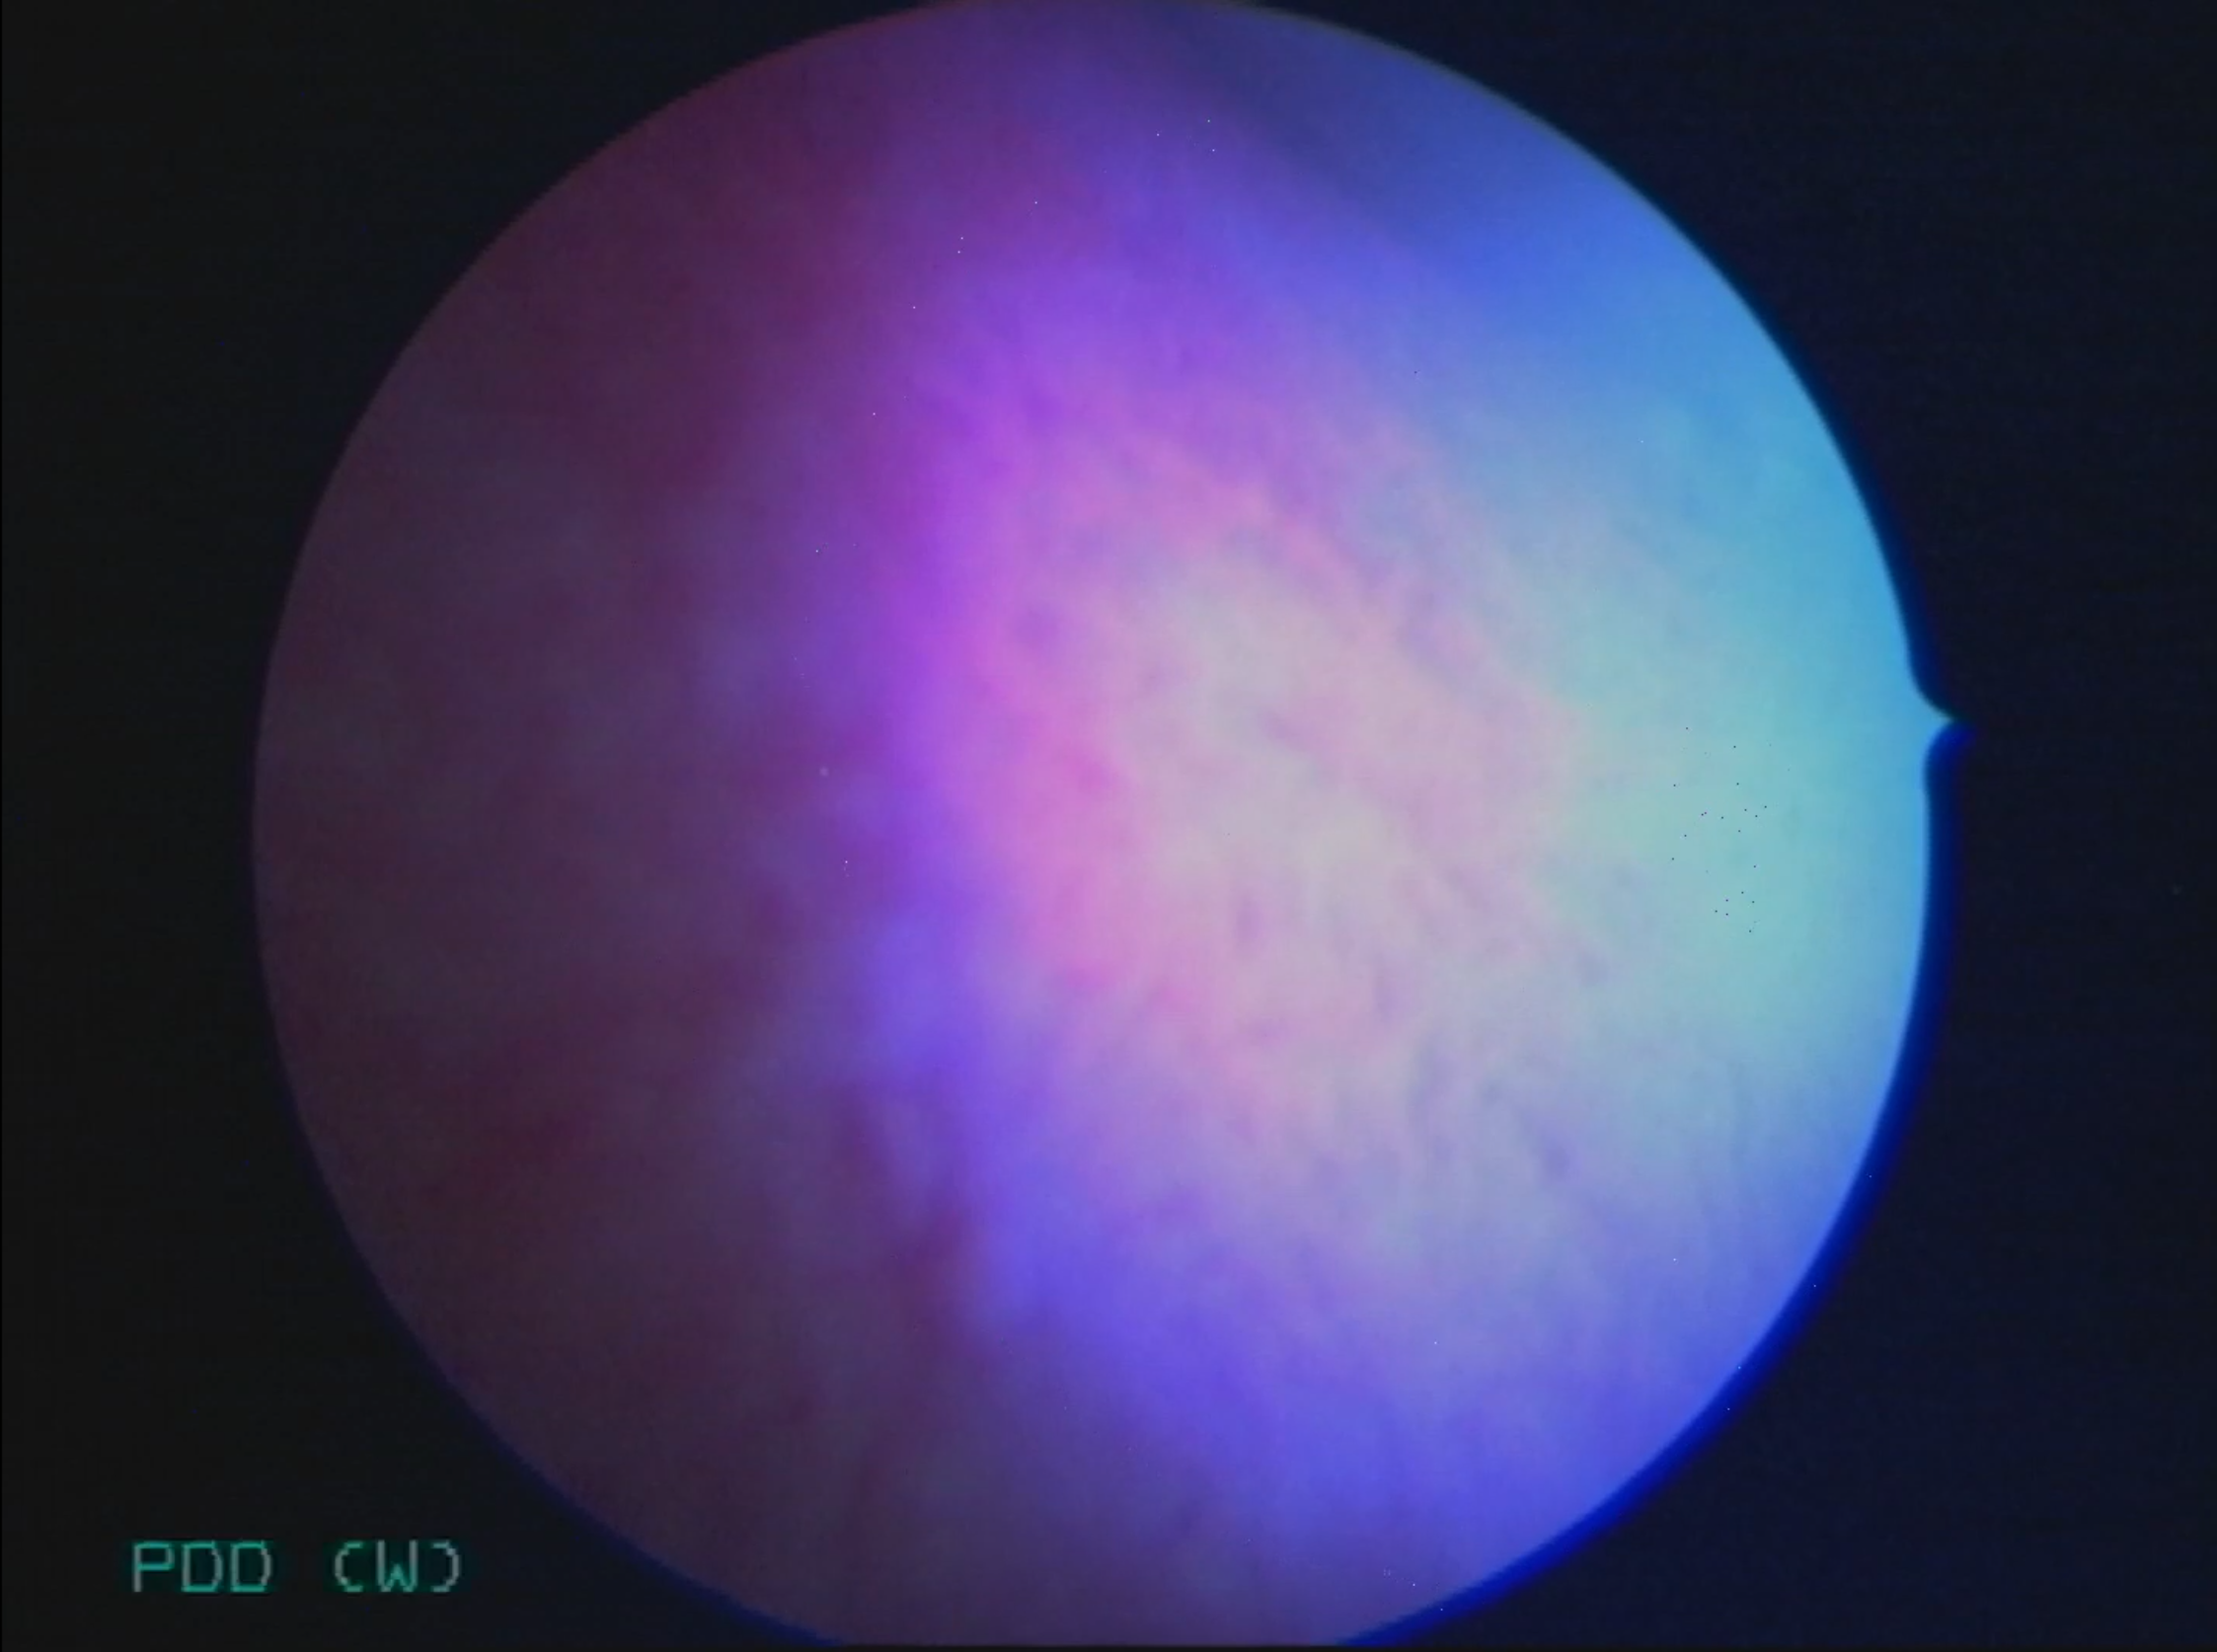
Modality: BLC
Class: Non-malignant
Subclass: InflammationNOS
Lesion: L1
Morphology: Non-papillary
Bladder cancer association: No